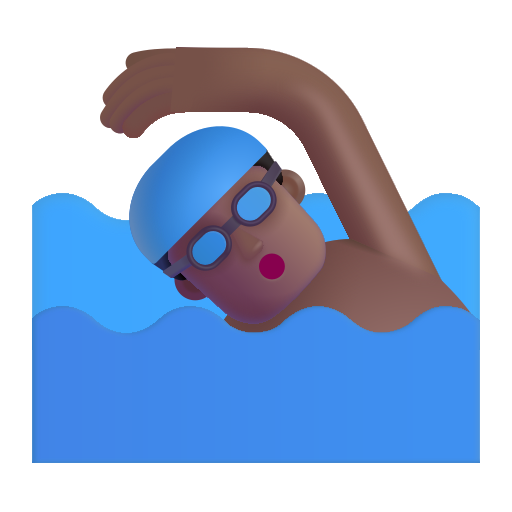
man swimming color  dark